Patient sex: F
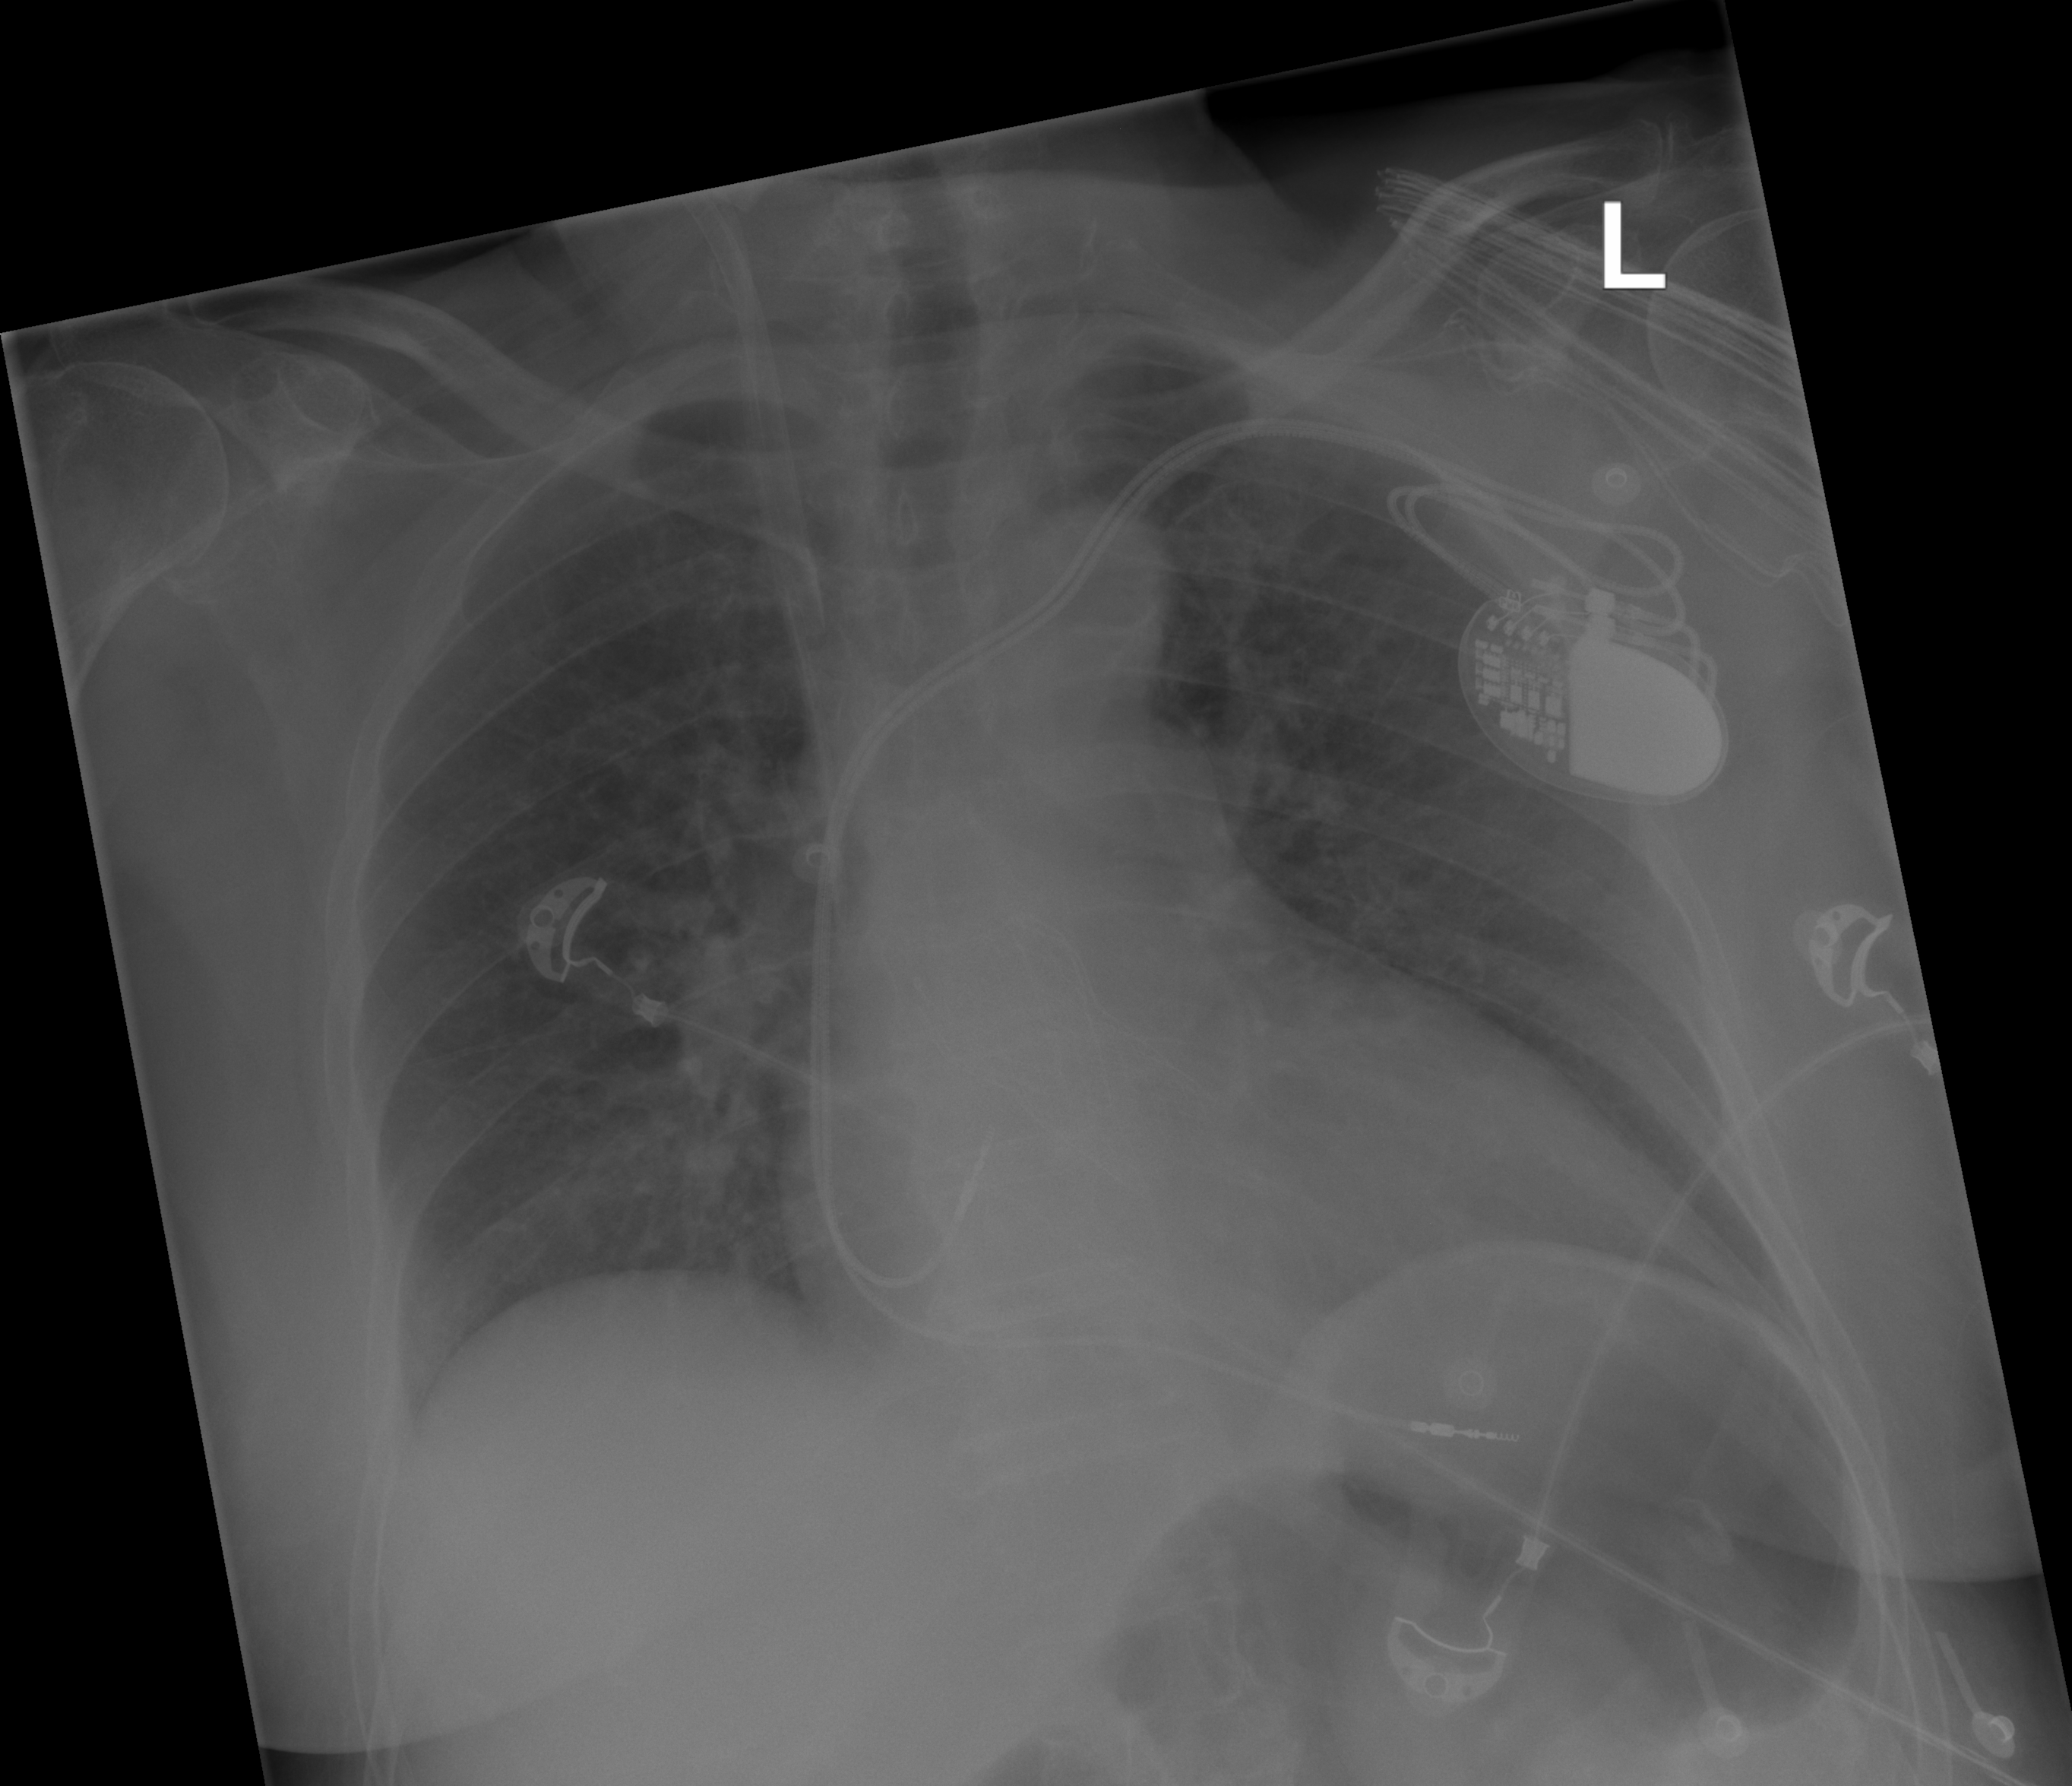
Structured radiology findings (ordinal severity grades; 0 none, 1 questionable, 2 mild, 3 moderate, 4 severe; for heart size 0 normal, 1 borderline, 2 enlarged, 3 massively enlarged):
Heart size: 2
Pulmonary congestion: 0
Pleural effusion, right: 0
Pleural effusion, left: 0
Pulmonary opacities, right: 0
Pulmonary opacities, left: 0
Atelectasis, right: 1
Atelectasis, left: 1